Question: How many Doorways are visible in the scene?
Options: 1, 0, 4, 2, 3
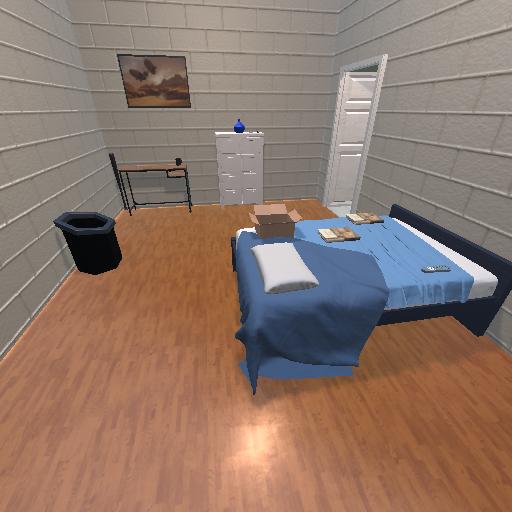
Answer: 1